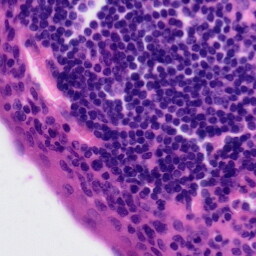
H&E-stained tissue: Tonsil